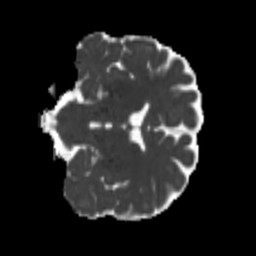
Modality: MD
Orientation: coronal
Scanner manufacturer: siemens
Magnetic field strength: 3 T
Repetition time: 4 s
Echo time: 0.0594 s